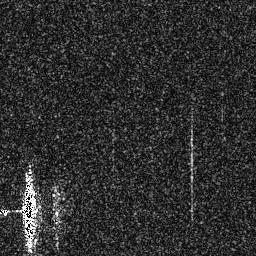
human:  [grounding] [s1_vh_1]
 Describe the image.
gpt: In the satellite image, there is  <ref>1 large ship </ref> <box>[[6, 65, 15, 97, 0]]</box> located at bottom left.